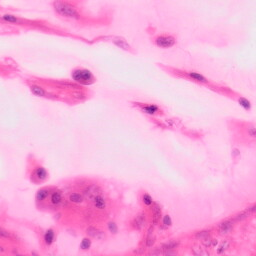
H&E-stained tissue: Colon